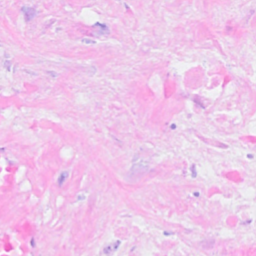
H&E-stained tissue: Breast